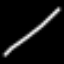
Label: line